Question: I am working from Programming Game AI by Example book. Look at this image, the result on the left is the author's, the one on the right is mine. Green is source and red is target. Dijkstra is applied, and you can see the shortest path but also the other paths that were searched. How come my image is different, what could this mean?

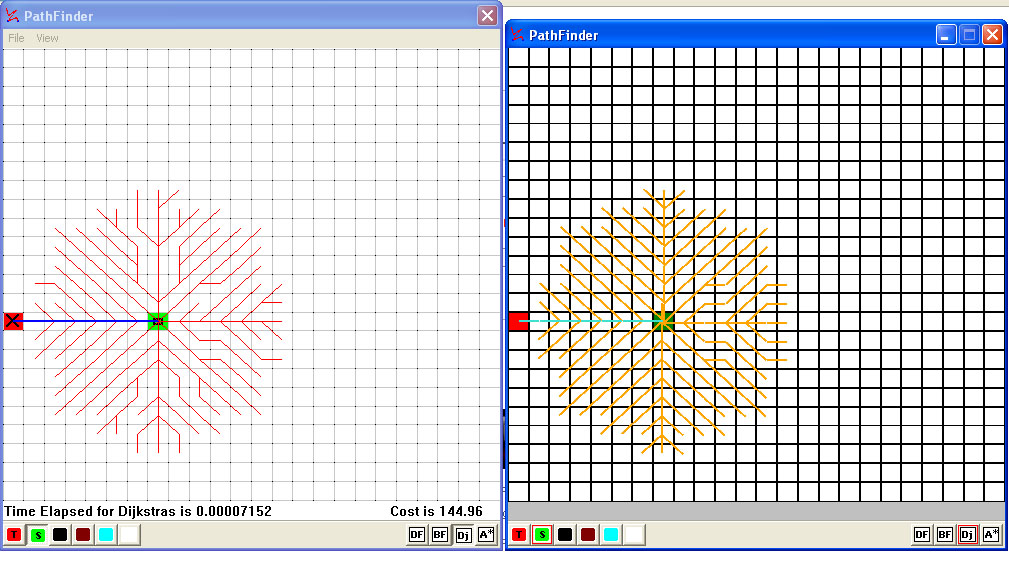
Answer: At a very quick glance it looks like they weight diagonal walks heavier then vertical or horizontal ones. Yours looks like it weighs going n,s,w,e,ne,nw,se,sw all the same. Hence you go diagonal when they went horizontal or vertical.